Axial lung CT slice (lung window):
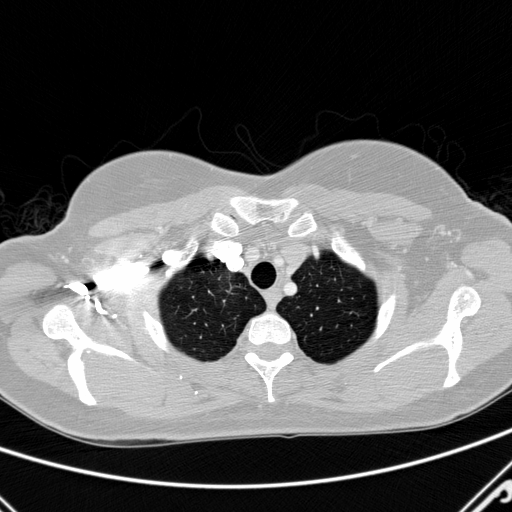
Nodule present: no